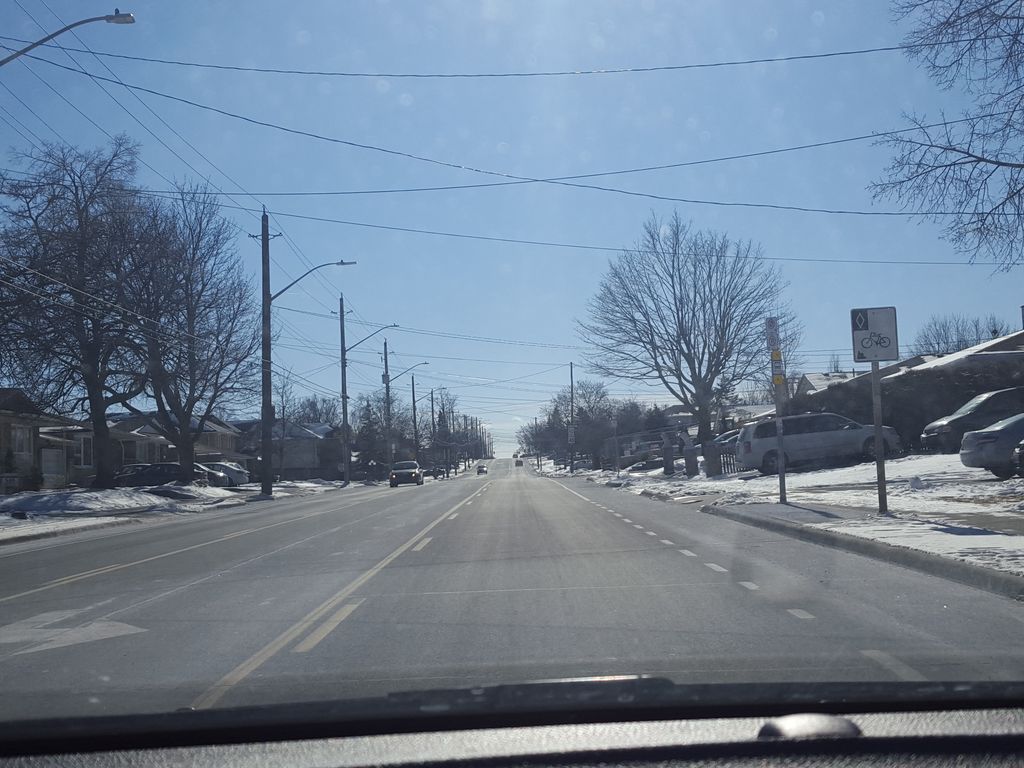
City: hamilton